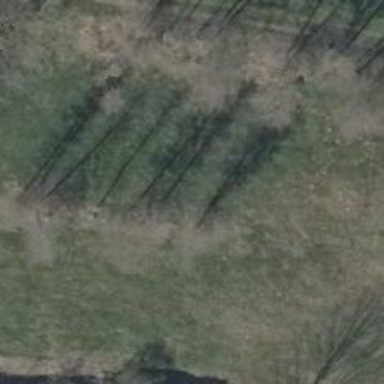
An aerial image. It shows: Row of deciduous broadleaved trees.